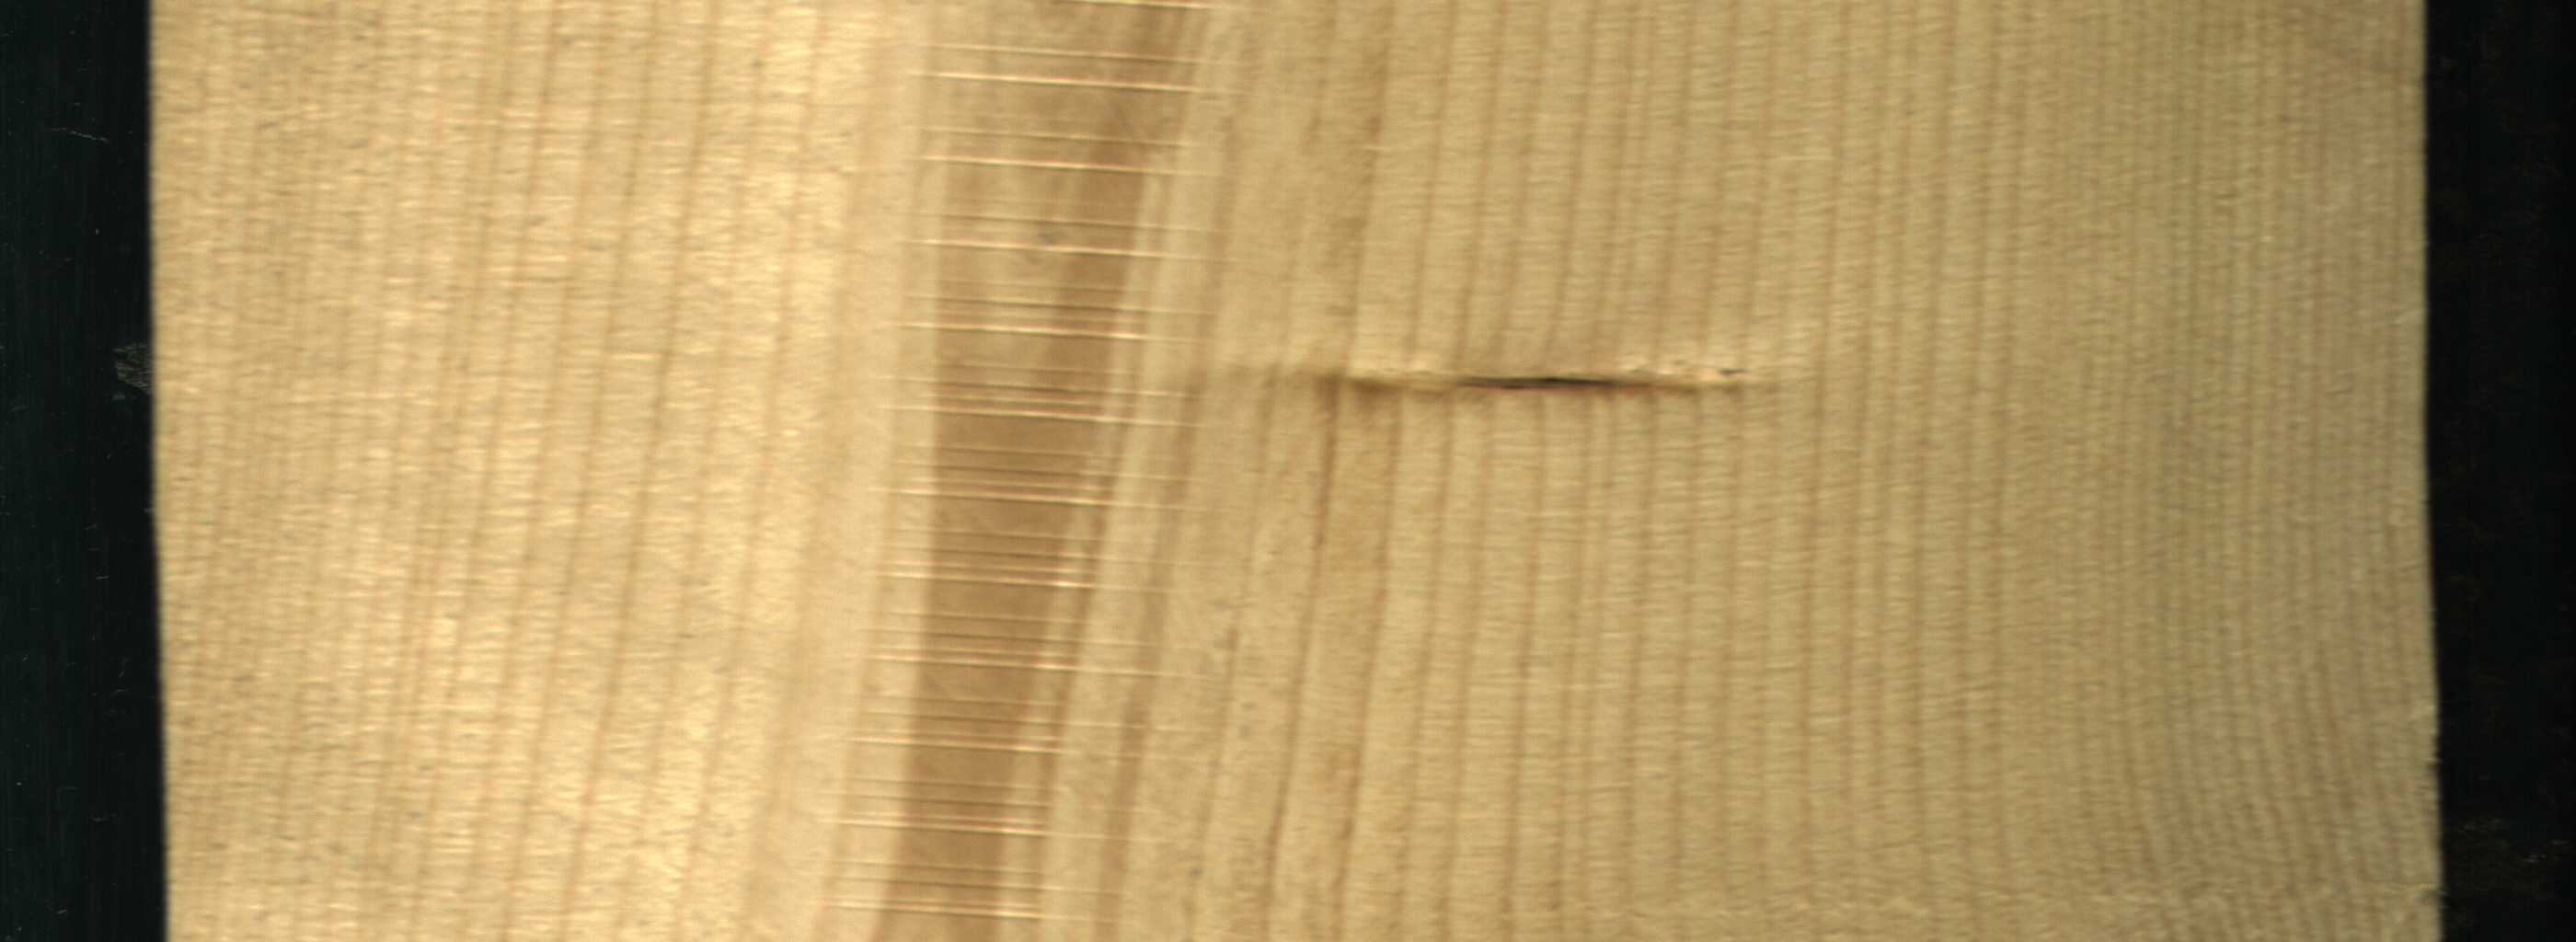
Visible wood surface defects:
Dead_Knot